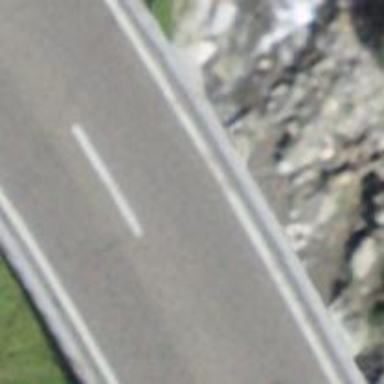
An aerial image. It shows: Asphalt bridge on trunk highway that is designated as motorroad.